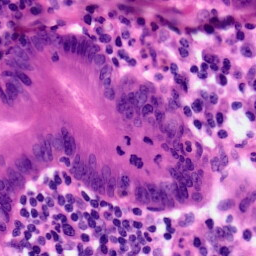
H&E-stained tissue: Pancreatic